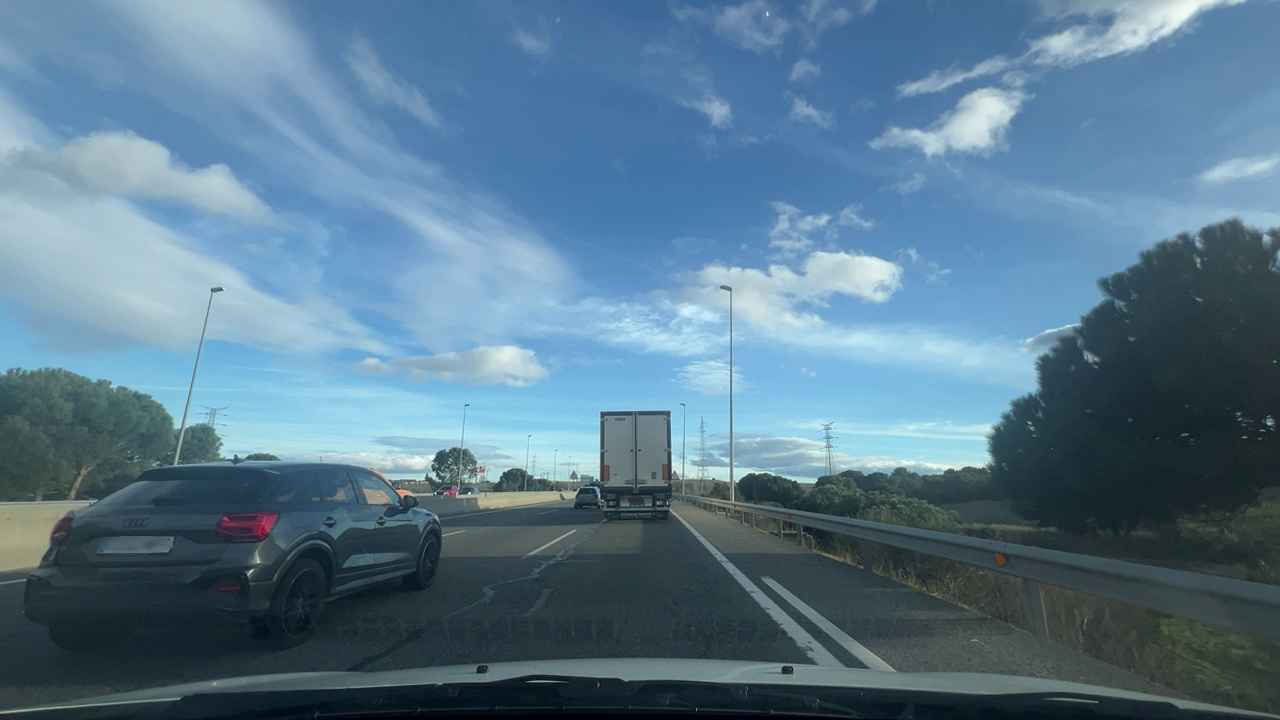
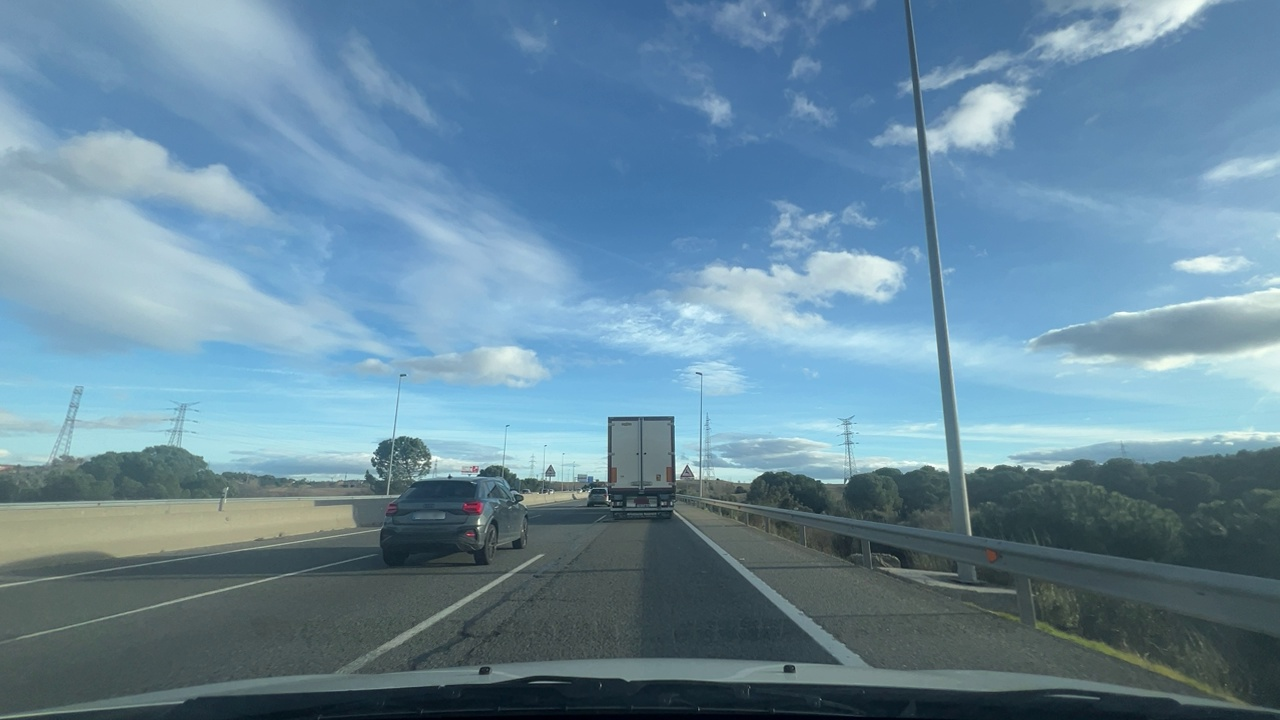
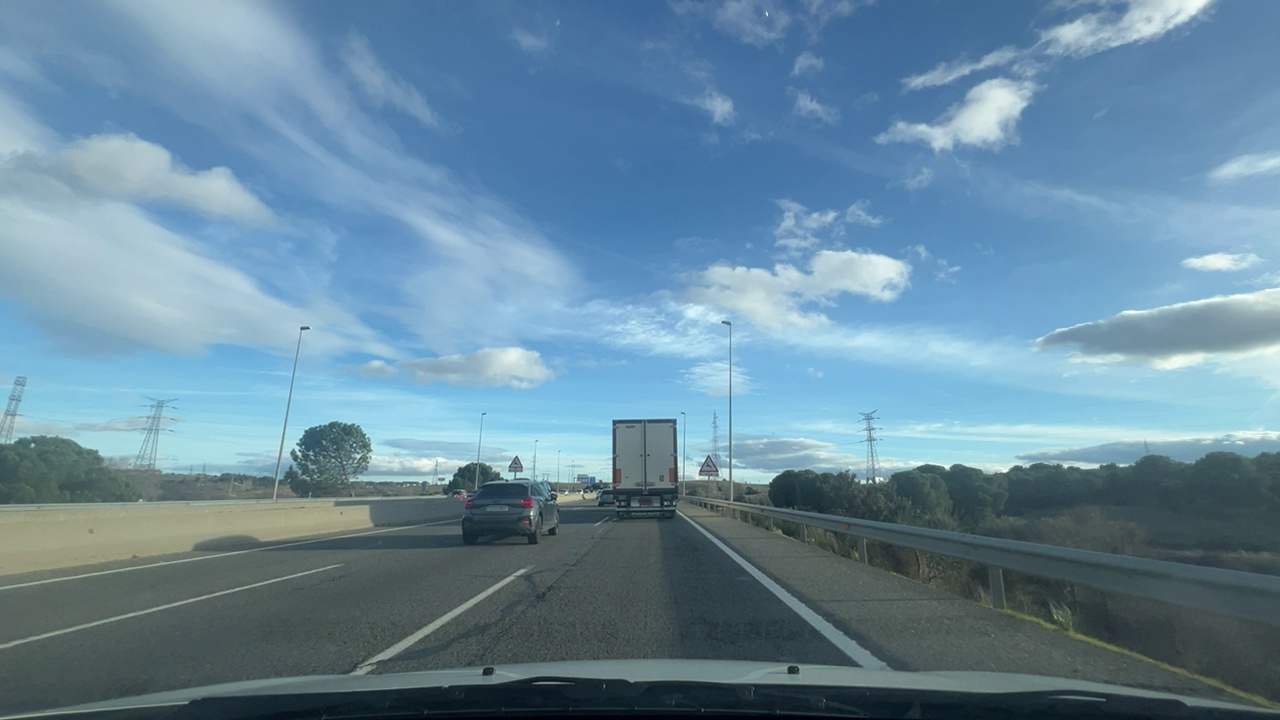
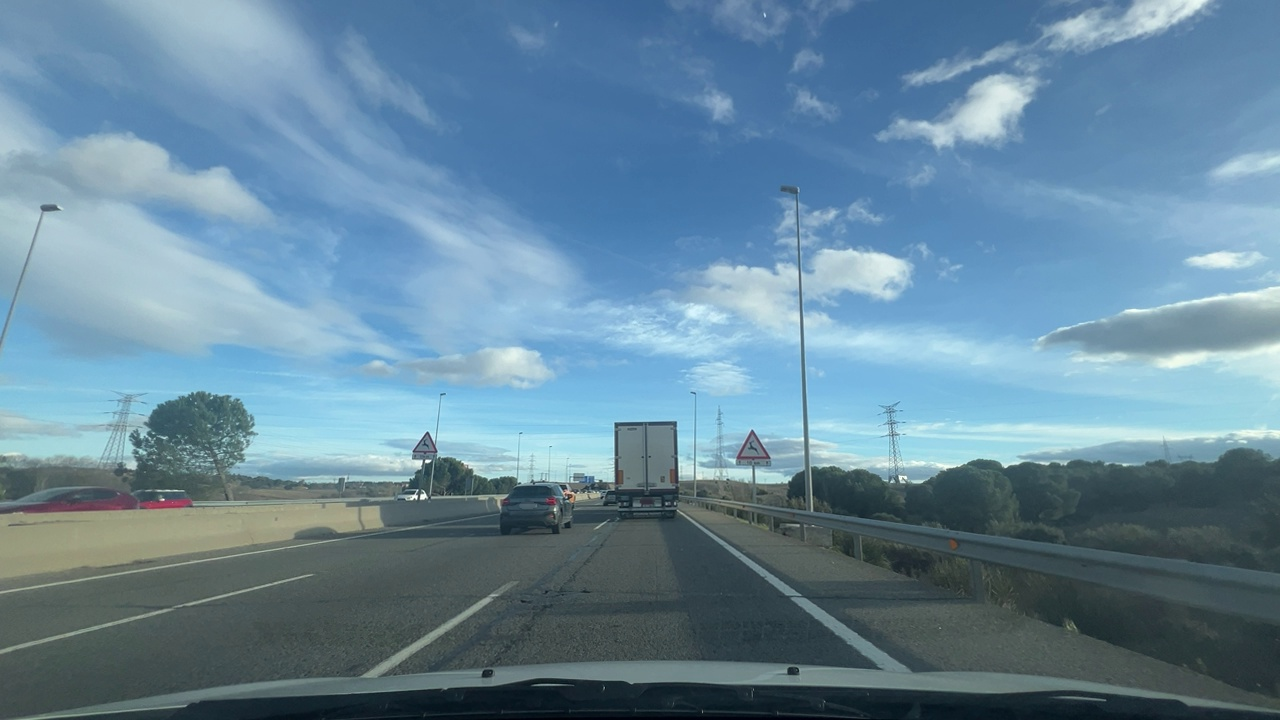
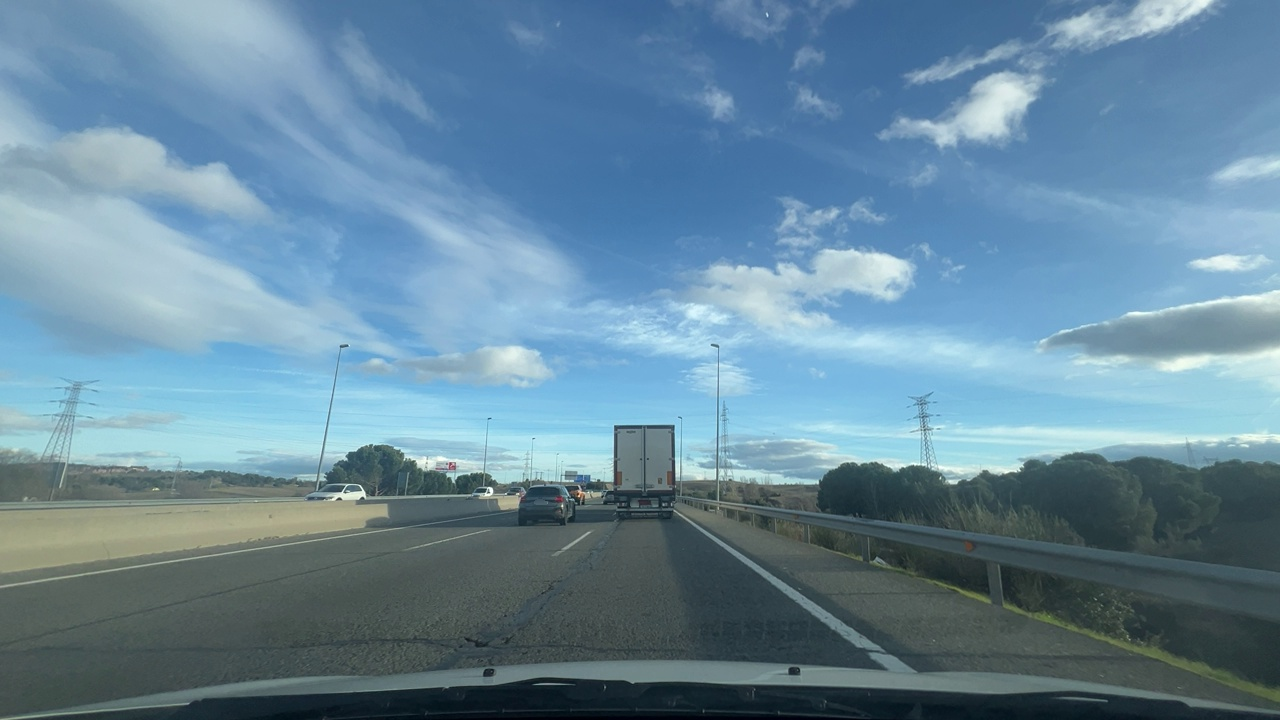
Situation: empty
Question: Is a temporary reduced speed limit sign visible in the scene?
Answer: No
Reasoning: There are no temporary speed limit signs visible ahead

Situation: empty
Question: Is there any discontinuity in the ego lane ahead?
Answer: No
Reasoning: There are no discontinuities visible ahead

Situation: empty
Question: Is any vehicle or pedestrian crossing the path of the ego vehicle from a different direction?
Answer: No
Reasoning: There are no objects crossing the path of the ego vehicle ahead

Situation: empty
Question: Is there a vehicle ahead in the ego lane traveling in the same direction as the ego vehicle?
Answer: Yes
Reasoning: A vehicle ahead is aligned within the ego lane and moving in the same direction.